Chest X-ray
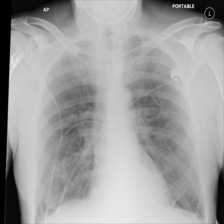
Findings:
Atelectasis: negative
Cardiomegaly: negative
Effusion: negative
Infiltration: negative
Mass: negative
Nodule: negative
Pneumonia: negative
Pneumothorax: negative
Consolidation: negative
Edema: negative
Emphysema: negative
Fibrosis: negative
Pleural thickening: negative
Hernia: negative